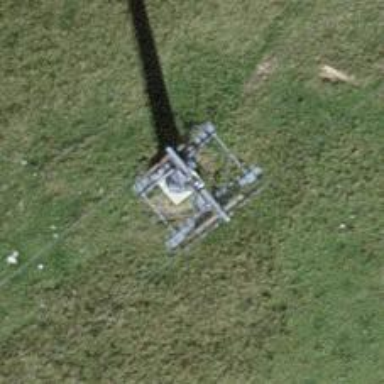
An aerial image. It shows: Pylon used for aerialway.